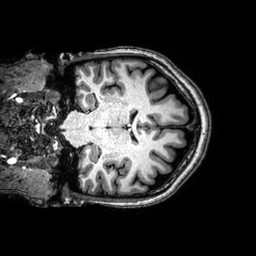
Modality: T1w
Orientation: coronal
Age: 26
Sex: female